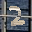
Label: 2